九年级 · 解析几何
(本小题8.0分)

如图, 已知点 $M\left(x_{1}, y_{1}\right), N\left(x_{2}, y_{2}\right)$ 在二次函数 $y=a(x-2)^{2}-1(a>0)$ 的图象上, 且 $x_{2}-x_{1}=3$.

(1)若二次函数的图象经过点 $(3,1)$.

(1)求这个二次函数的表达式;

(2)若 $y_{1}=y_{2}$, 求顶点到 $M N$ 的距离;

(2)当 $x_{1} \leq x \leq x_{2}$ 时, 二次函数的最大值与最小值的差为 1 , 点 $M, N$ 在对称轴的异侧, 求 $a$ 的取值范围.


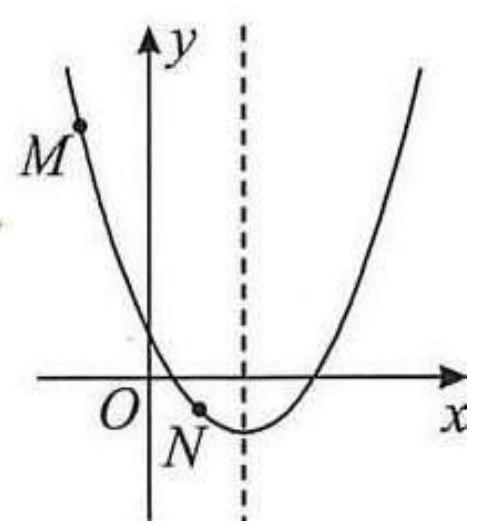
答案: 【小题1】

(1)二次函数的表达式为: $y=2(x-2)^{2}-1=2 x^{2}-8 x+7$;

(2) 当 $y_{1}=y_{2}$ 时, 此时 $M N$ 为平行 $x$ 轴的直线, $\therefore 2 x_{1}^{2}-8 x_{1}+7=2 x_{2}^{2}-8 x_{2}+7$, 整理, 得 $\left(x_{1}+x_{2}\right)\left(x_{1}-\right.$ $\left.x_{2}\right)-4\left(x_{1}-x_{2}\right)=0$, 又 $\because x_{2}-x_{1}=3$, 代入上式得到: $x_{2}+x_{1}=4$, 解出 $x_{1}=\frac{1}{2}, x_{2}=\frac{7}{2}, \therefore y_{2}=y_{1}=$ $2 \times\left(\frac{1}{2}\right)^{2}-8 \times \frac{1}{2}+7=\frac{7}{2}$, 即直线 $M N$ 为: $y=\frac{7}{2}, \therefore$ 顶点 $(2,-1)$ 到 $M N$ 的距离为 $\frac{7}{2}+1=\frac{9}{2}$;

【小题2】
若 $M, N$ 在对称轴的异侧, $y_{1} \geq y_{2}, \therefore x_{1}+3>2, \therefore x_{1}>-1, \because x_{2}-x_{1}=3, \therefore x_{1} \leq \frac{1}{2}, \therefore-1<x_{1} \leq \frac{1}{2}$, $\because$ 函数的最大值为 $y_{1}=a\left(x_{1}-2\right)^{2}-1$, 最小值为 $-1, \therefore y_{1}-(-1)=1, \therefore a=\frac{1}{\left(x_{1}-2\right)^{2}}, \therefore \frac{9}{4} \leq\left(x_{1}-\right.$ $2)^{2}<9, \therefore \frac{1}{9}<a \leq \frac{4}{9}$; 若 $M, N$ 在对称轴的异侧, $y_{1} \leq y_{2}, x_{1}<2, \because x_{1}>\frac{1}{2}, \therefore \frac{1}{2}<x_{1}<2, \because$ 函数的最大值为 $y_{2}=a\left(x_{2}-2\right)^{2}-1$, 最小值为 $-1, \therefore y_{2}-(-1)=1, \quad \therefore a=\frac{1}{\left(x_{1}+1\right)^{2}}, \therefore \frac{9}{4} \leq\left(x_{1}+1\right)^{2}<9$, $\therefore \frac{1}{9}<a \leq \frac{4}{9}$. 综上所述, $a$ 的取值范围为 $\frac{1}{9}<a \leq \frac{4}{9}$.


解析: 1.见答案 2.见答案